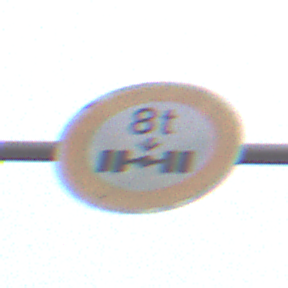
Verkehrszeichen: TatsaechlicheAchslast
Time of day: MorningAfternoon
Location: Outdoor (RoadRail)
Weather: Overcast
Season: NotSpecified
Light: Natural